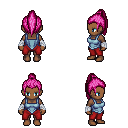
a pixel art fantasy rpg character, female body template, human, dark skin, blue vest, red pants, pink long topknot hairstyle, white cloth bandages, four views (front, back, left, right), 2x2 character sprite sheet, small pixel art, hard edges, no anti-aliasing